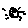
Label: moon